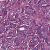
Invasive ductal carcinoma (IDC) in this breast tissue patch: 1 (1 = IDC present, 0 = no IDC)